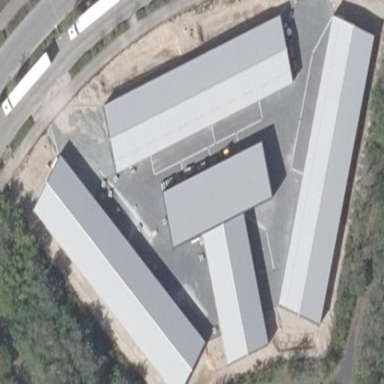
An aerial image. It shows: Warehouse.